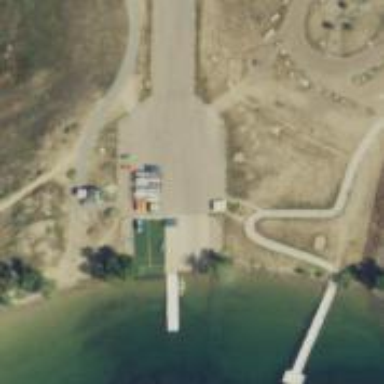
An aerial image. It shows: Slipway road for service vehicles.